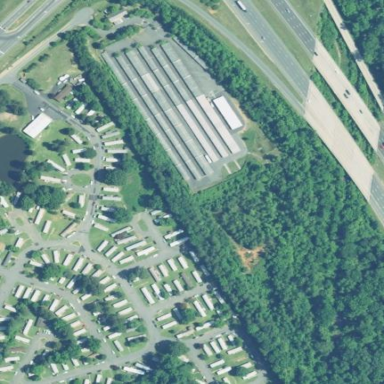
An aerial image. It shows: Storage rental shop.